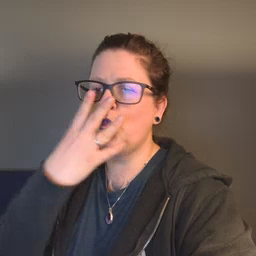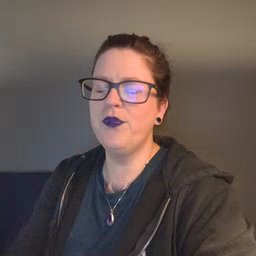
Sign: wolf